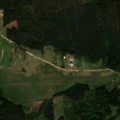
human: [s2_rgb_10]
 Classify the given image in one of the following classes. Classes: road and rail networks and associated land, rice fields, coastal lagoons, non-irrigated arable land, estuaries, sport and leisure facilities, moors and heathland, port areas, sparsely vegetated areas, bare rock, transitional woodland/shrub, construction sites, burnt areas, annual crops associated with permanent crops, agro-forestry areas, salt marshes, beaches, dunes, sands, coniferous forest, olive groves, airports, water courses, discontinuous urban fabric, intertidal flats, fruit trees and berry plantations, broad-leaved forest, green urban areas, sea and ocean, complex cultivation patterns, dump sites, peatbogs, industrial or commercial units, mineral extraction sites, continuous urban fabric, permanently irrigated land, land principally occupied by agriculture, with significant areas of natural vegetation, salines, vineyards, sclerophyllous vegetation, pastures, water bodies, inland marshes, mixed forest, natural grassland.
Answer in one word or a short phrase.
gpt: pastures, complex cultivation patterns, coniferous forest